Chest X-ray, PA view. Patient: 61 years old, sex M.
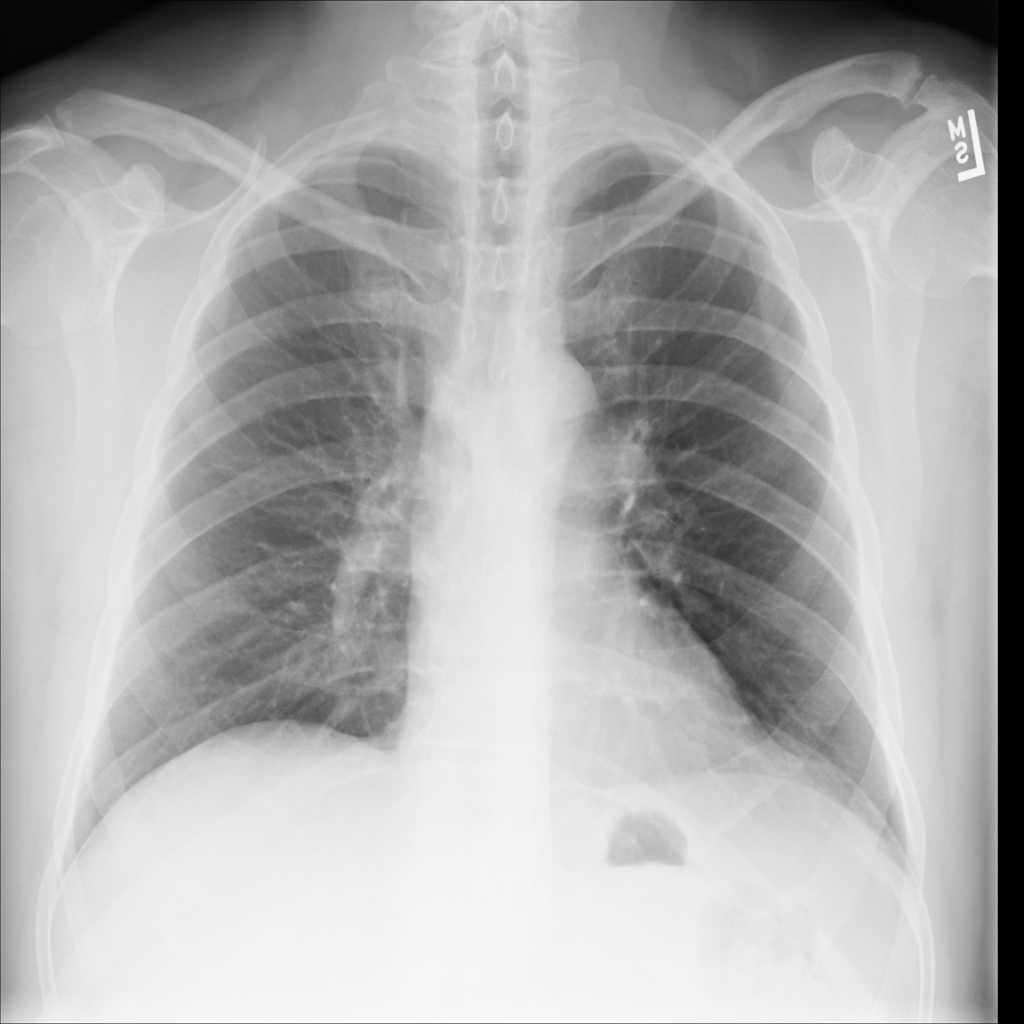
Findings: No Finding